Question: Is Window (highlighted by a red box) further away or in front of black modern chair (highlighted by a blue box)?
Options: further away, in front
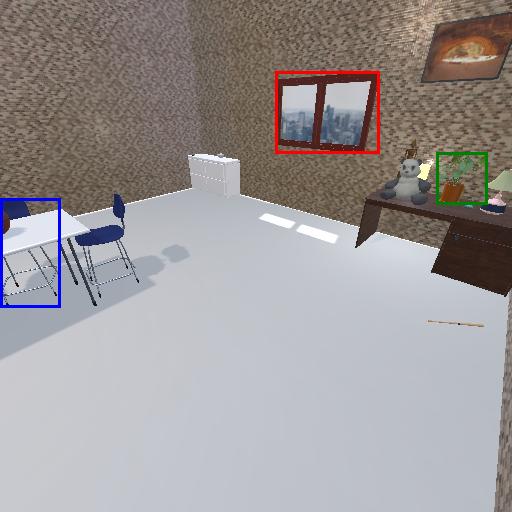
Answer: further away